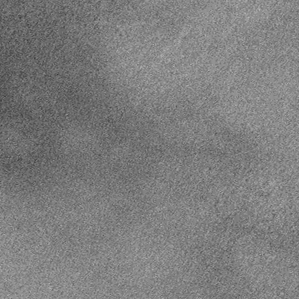
Label: frost